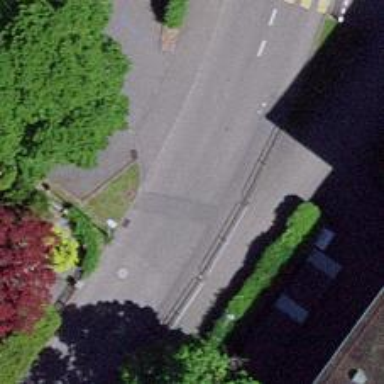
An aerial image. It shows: Residential road with asphalt surface. Sidewalk is present on the left side.